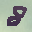
Label: 8